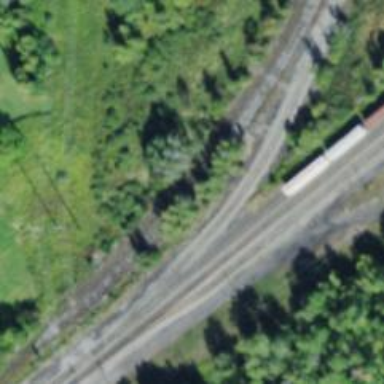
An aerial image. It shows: Railway track.